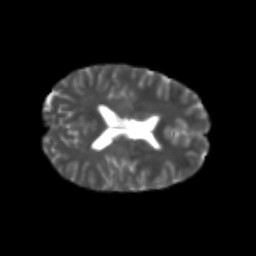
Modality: T2w
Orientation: axial
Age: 20
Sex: female
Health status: healthy
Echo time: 0.074 s